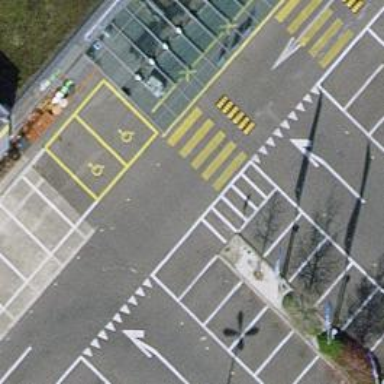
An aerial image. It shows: Marked crossing with zebra stripes on the road.